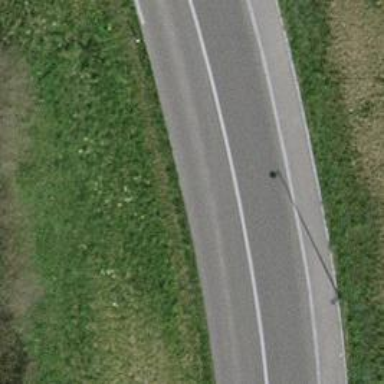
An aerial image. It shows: Tertiary road with cycle track on the right side.